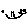
Label: smiley face